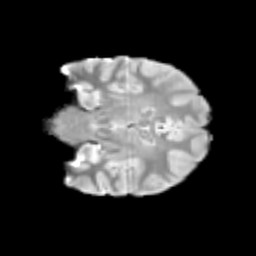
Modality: T2w
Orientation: coronal
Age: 12
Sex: female
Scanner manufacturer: siemens
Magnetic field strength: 3 T
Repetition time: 3.8 s
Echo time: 0.07 s